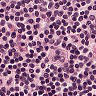
Metastatic tissue present: no